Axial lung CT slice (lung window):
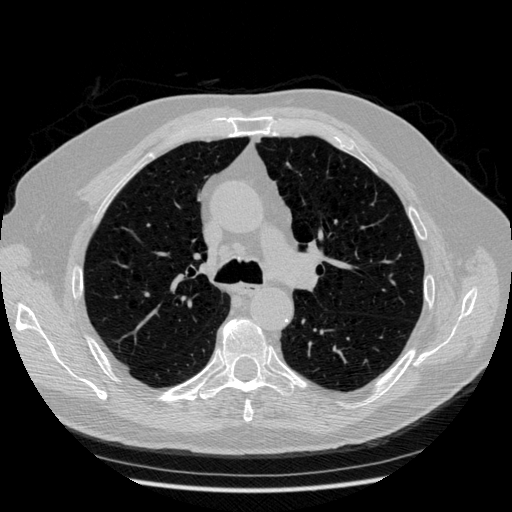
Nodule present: no